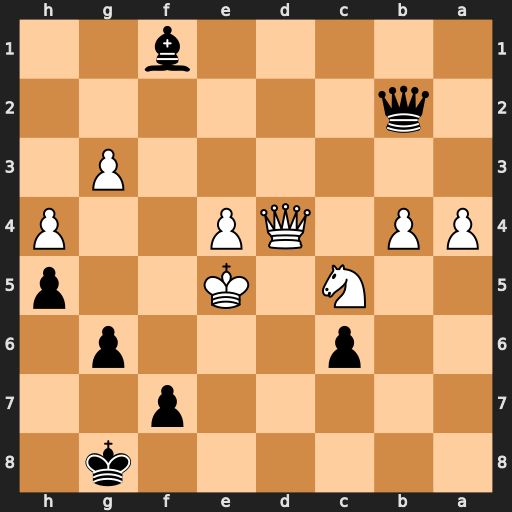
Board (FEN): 6k1/5p2/2p3p1/2N1K2p/PP1QP2P/6P1/1q6/5b2
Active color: b
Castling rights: -
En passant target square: -
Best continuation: f6+ Kd6 Qxd4+